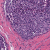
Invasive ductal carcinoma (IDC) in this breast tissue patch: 0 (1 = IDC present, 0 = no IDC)